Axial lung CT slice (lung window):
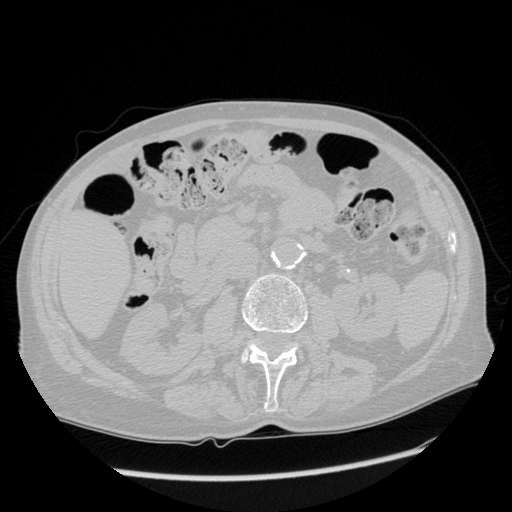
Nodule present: no